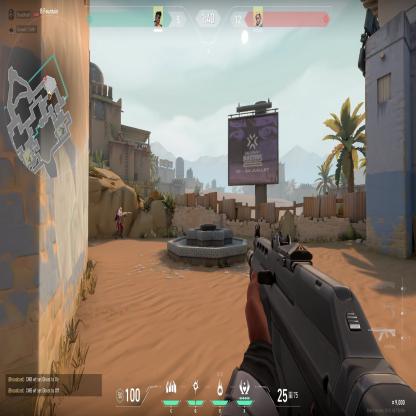
Label: enemy